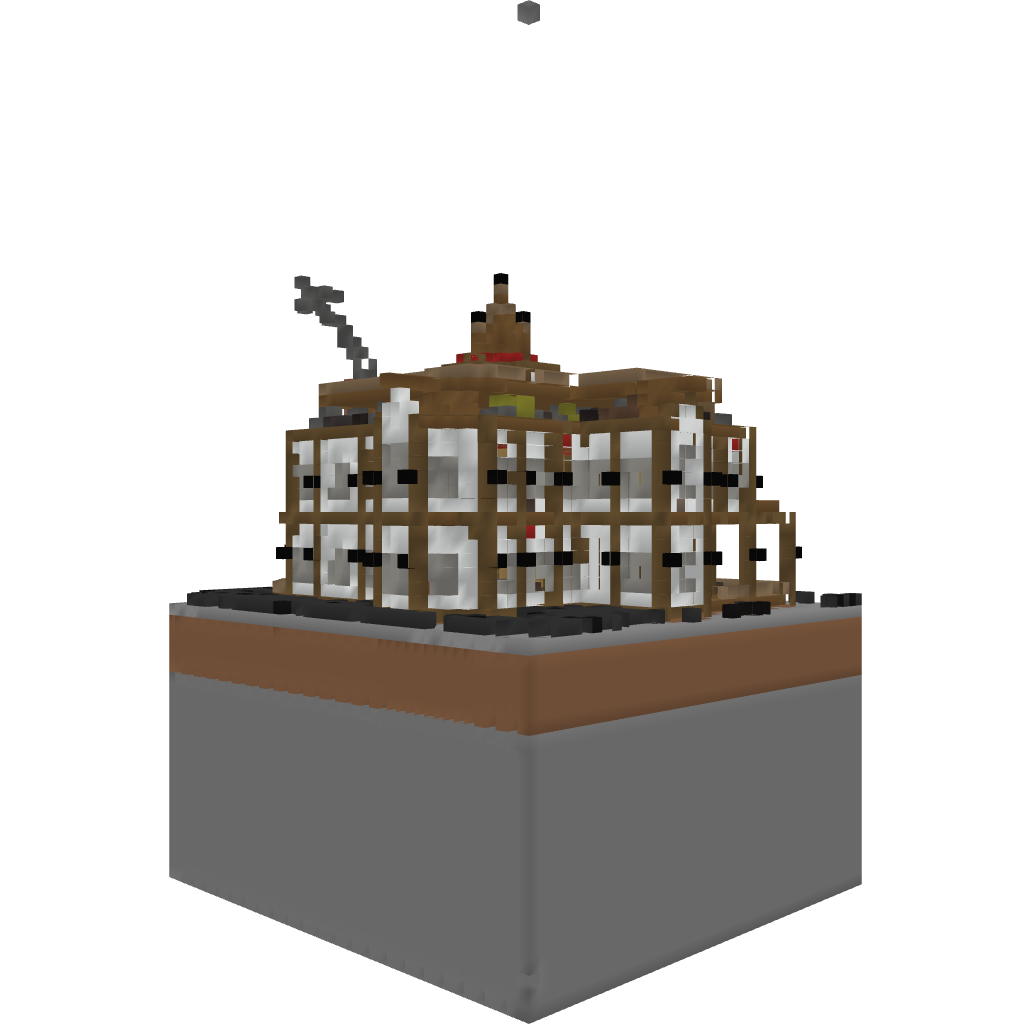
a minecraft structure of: Huge Medieval mansion V1.0